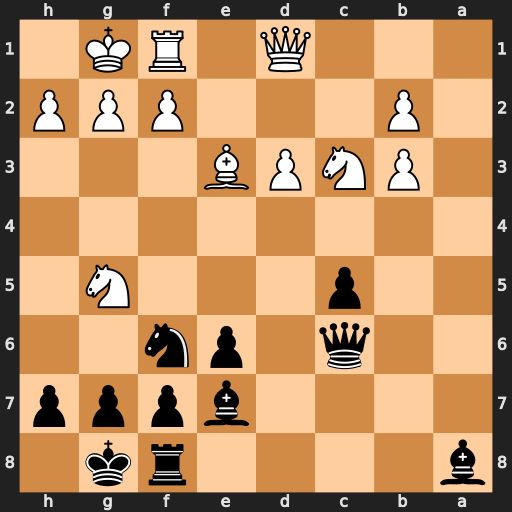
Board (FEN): b4rk1/4bppp/2q1pn2/2p3N1/8/1PNPB3/1P3PPP/3Q1RK1
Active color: b
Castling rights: -
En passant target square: -
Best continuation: Qxg2#